Field crop: maize
Growth stage: 2
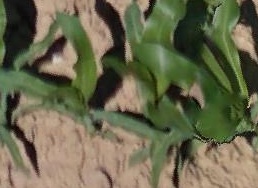
Species: maize